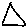
Label: triangle